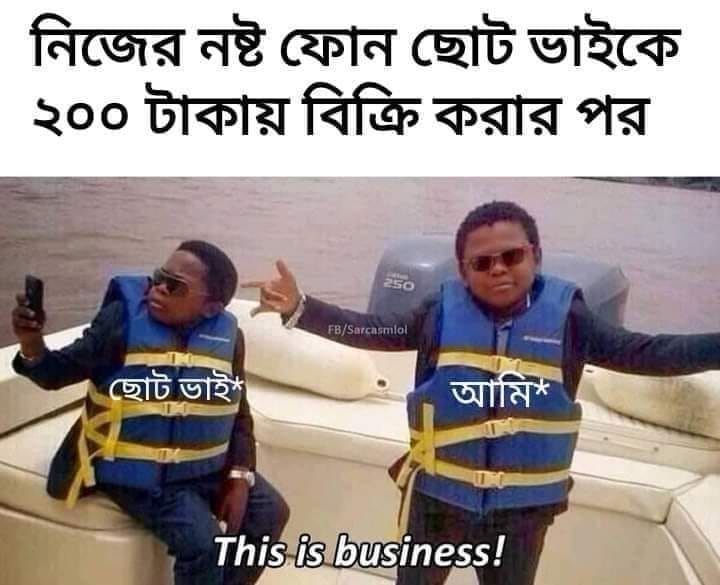
Caption: নিজের নষ্ট ফোন ছোট ভাইকে ২০০ টাকায় বিক্রি করার পর     ছোট ভাই*     আমি*      This is business!
Label: non-hate